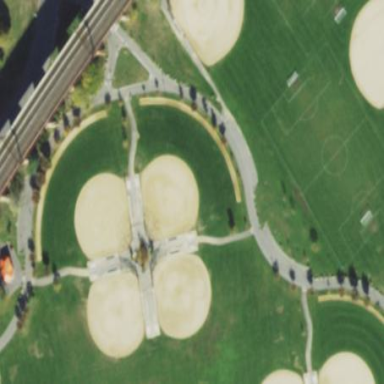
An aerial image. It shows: Baseball pitch for leisure and sports activities.